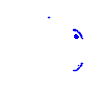
Particle: pion